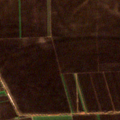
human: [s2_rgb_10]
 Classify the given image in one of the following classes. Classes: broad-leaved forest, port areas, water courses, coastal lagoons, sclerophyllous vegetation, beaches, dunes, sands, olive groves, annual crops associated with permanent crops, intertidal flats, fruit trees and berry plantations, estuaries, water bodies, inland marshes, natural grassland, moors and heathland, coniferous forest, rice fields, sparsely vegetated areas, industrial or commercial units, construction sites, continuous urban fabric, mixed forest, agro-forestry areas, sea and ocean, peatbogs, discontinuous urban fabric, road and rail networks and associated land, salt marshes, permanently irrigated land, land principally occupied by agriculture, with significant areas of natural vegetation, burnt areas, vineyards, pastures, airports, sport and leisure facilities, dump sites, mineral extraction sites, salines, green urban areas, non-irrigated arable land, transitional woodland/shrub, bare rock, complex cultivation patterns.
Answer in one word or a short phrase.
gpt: non-irrigated arable land